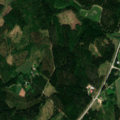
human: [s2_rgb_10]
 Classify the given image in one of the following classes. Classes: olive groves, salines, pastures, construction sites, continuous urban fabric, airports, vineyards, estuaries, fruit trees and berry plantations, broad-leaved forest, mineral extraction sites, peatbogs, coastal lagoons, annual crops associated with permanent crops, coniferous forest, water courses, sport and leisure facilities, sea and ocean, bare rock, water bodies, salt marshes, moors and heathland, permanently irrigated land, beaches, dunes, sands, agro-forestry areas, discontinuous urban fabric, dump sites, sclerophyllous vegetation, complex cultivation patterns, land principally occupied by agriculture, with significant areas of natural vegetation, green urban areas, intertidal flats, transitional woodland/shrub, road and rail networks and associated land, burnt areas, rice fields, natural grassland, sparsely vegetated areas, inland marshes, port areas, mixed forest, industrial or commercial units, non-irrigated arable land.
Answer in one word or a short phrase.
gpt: land principally occupied by agriculture, with significant areas of natural vegetation, broad-leaved forest, coniferous forest, mixed forest